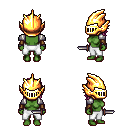
a pixel art fantasy rpg character, female body template, orc, green skin, steel arm armor, white pants, pink long bangs hairstyle, gold helm, cloth bracers, dagger, four views (front, back, left, right), 2x2 character sprite sheet, small pixel art, hard edges, no anti-aliasing